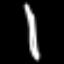
Label: pencil